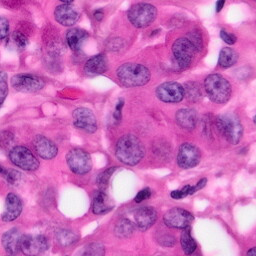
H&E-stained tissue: Pancreatic